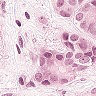
Metastatic tissue present: yes